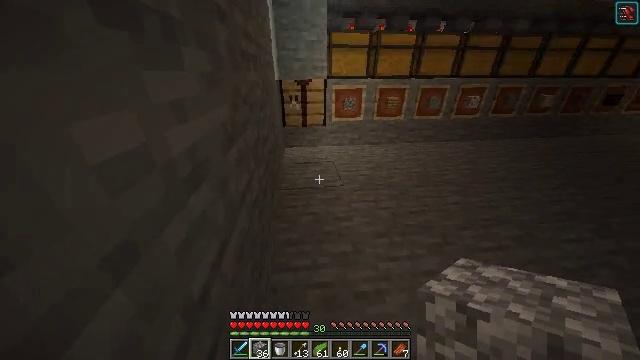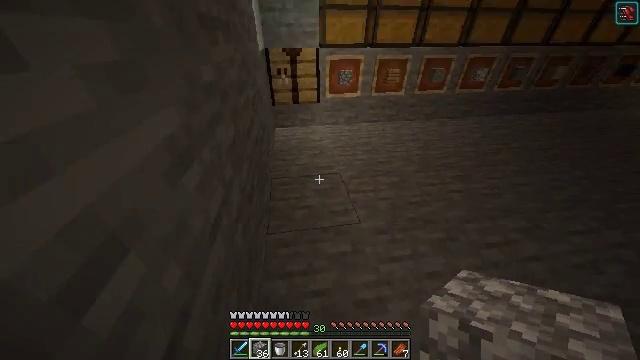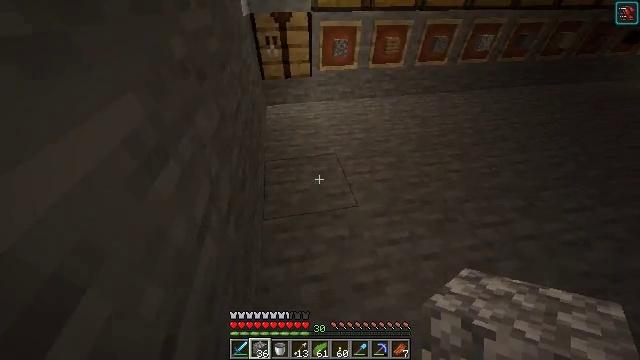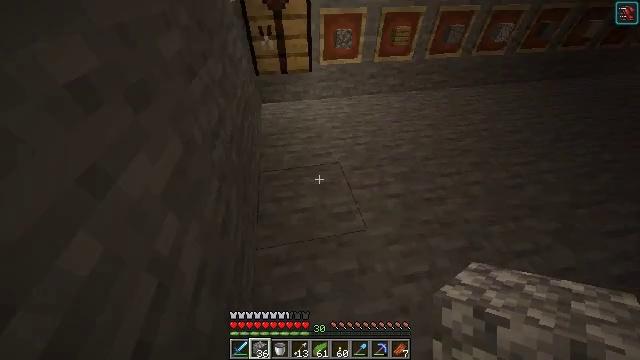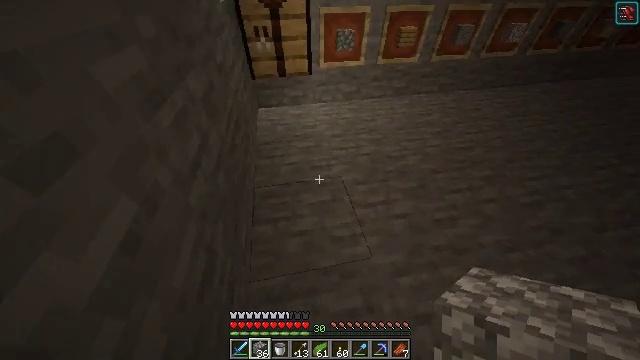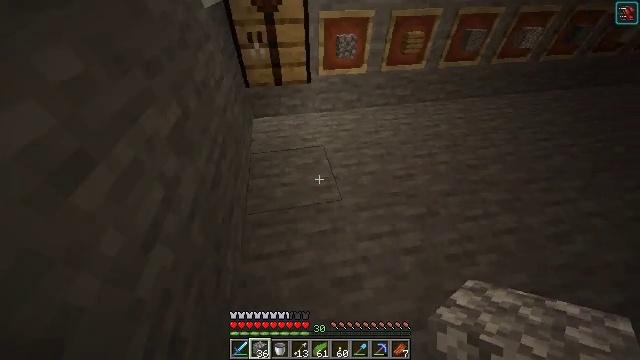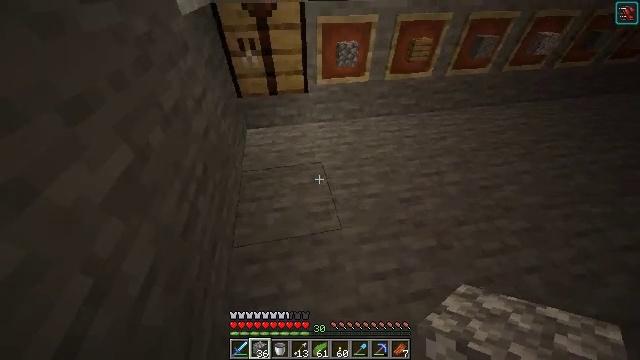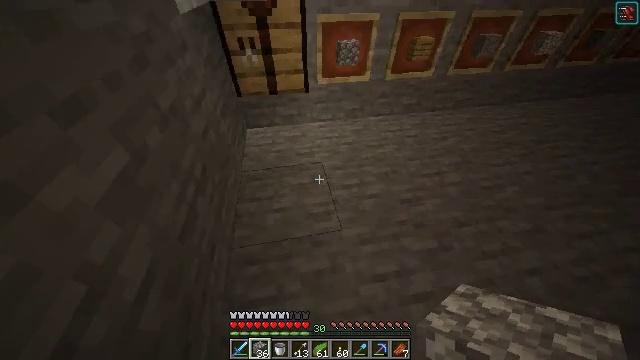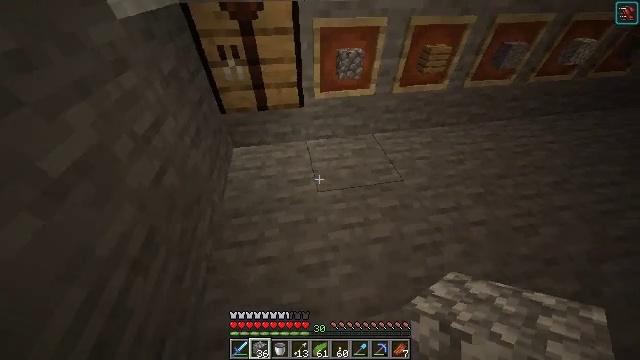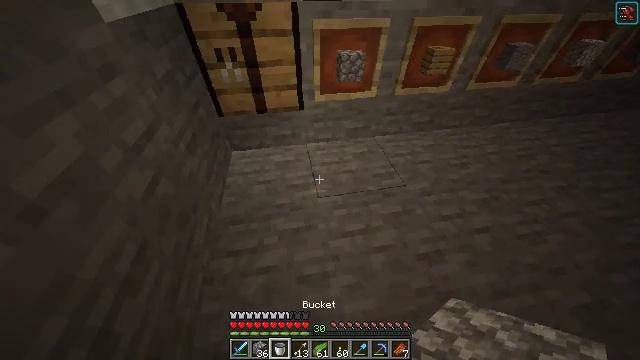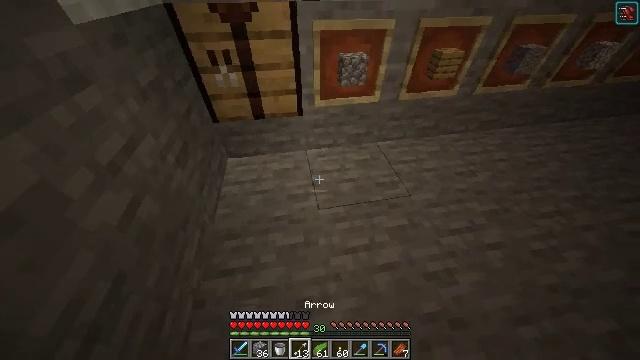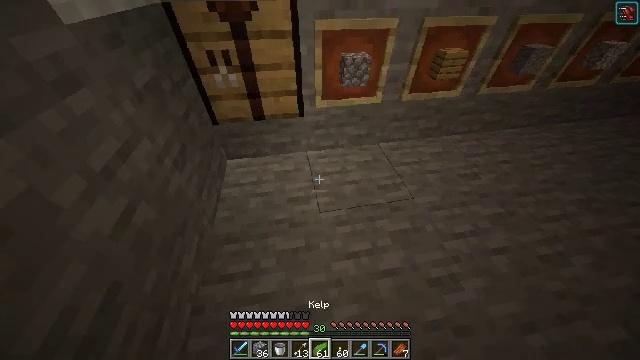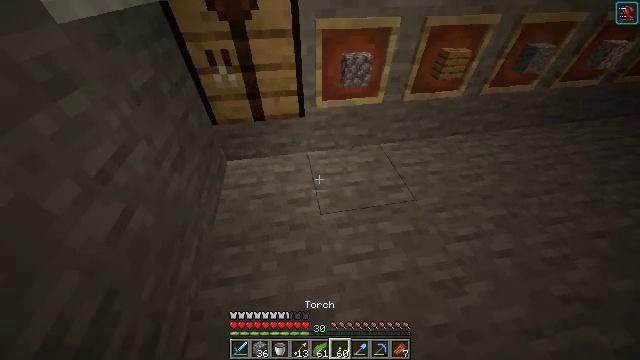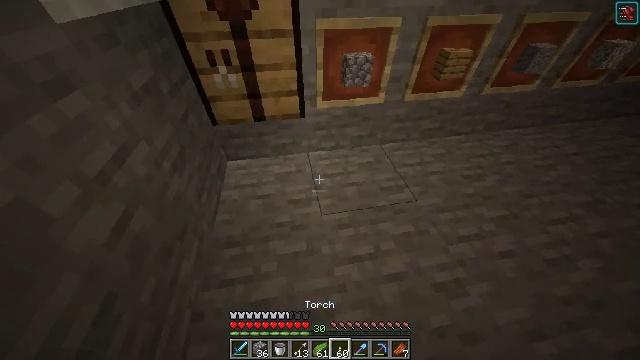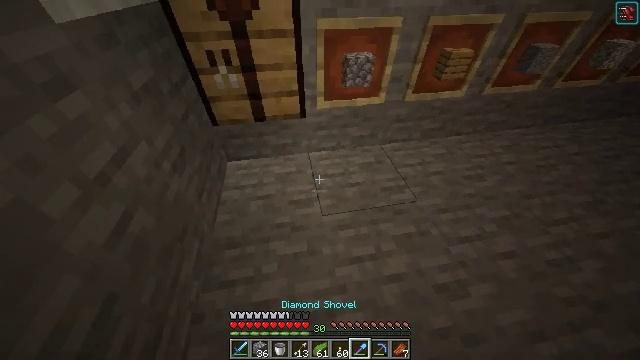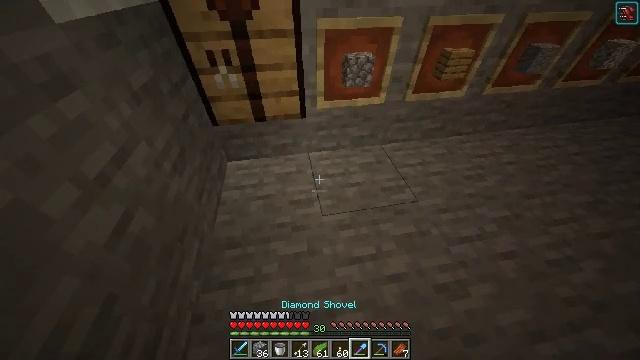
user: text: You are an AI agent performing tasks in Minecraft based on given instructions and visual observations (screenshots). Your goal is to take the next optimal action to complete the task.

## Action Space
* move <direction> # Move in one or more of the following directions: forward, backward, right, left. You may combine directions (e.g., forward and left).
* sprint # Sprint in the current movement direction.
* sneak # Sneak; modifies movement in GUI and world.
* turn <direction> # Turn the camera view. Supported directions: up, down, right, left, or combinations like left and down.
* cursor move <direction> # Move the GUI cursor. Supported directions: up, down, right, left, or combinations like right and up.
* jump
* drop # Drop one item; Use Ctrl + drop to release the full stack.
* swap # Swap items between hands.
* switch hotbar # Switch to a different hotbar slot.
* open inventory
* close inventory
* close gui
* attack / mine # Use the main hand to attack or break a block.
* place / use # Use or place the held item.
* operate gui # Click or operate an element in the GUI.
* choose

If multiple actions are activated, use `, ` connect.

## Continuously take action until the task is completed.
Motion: motion action
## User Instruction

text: Gather stone slabs for reuse.
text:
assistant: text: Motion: move forward, turn right and down
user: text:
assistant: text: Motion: move forward, turn right and down
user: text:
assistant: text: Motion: move forward, turn down
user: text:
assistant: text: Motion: move forward
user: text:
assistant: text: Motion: move forward
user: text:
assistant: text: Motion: move forward
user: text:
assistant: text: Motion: move forward
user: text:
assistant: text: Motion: move forward
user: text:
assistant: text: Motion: no_op
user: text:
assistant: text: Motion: no_op
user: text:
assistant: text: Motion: no_op
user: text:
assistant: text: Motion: no_op
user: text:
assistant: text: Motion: no_op
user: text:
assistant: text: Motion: no_op
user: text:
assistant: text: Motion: no_op
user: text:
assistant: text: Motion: no_op
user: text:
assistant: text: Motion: no_op
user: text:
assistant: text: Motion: no_op
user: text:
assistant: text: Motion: no_op
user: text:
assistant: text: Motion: no_op
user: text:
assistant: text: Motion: no_op
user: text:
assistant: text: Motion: no_op
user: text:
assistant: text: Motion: no_op
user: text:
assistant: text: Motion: no_op
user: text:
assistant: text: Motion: no_op
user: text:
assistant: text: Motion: turn left and down
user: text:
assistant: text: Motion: turn left and down
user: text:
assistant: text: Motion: move forward, turn left and down
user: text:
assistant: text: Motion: move forward, turn left and down
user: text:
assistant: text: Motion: move forward, turn left and down